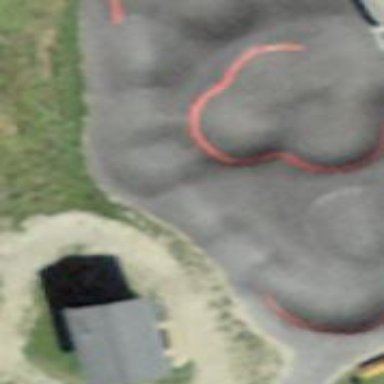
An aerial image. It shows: Asphalt pump track designed for cycling enthusiasts.